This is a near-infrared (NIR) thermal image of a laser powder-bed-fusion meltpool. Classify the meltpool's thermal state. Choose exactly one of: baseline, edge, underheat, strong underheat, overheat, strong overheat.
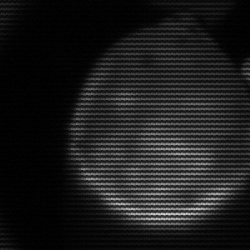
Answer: edge